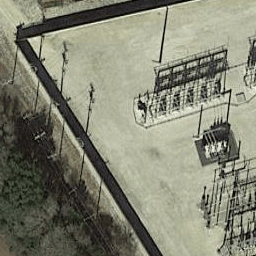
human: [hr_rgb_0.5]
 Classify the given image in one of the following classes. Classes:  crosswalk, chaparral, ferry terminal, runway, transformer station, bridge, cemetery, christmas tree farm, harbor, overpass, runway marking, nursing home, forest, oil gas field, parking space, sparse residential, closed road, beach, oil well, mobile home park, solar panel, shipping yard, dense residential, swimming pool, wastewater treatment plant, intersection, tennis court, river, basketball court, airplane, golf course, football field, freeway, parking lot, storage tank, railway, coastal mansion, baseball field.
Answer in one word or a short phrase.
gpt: transformer station